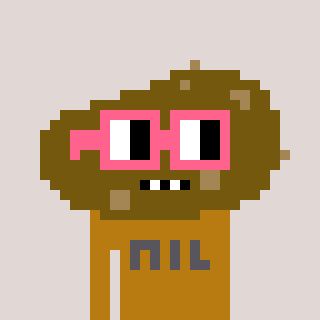
a pixel art character with square pink glasses, a potato-shaped head and a gold-colored body on a warm background